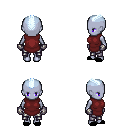
a pixel art fantasy rpg character, female body template, dark elf, purple skin, maroon tunic, metal pants, white cyan short mohawk hairstyle, metal gloves, black slippers, four views (front, back, left, right), 2x2 character sprite sheet, small pixel art, hard edges, no anti-aliasing